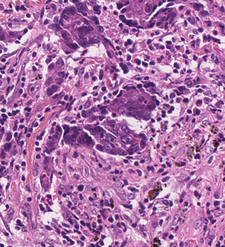
Tumor epithelial tissue: yes
Tumor-associated stroma tissue: yes
Normal tissue: no